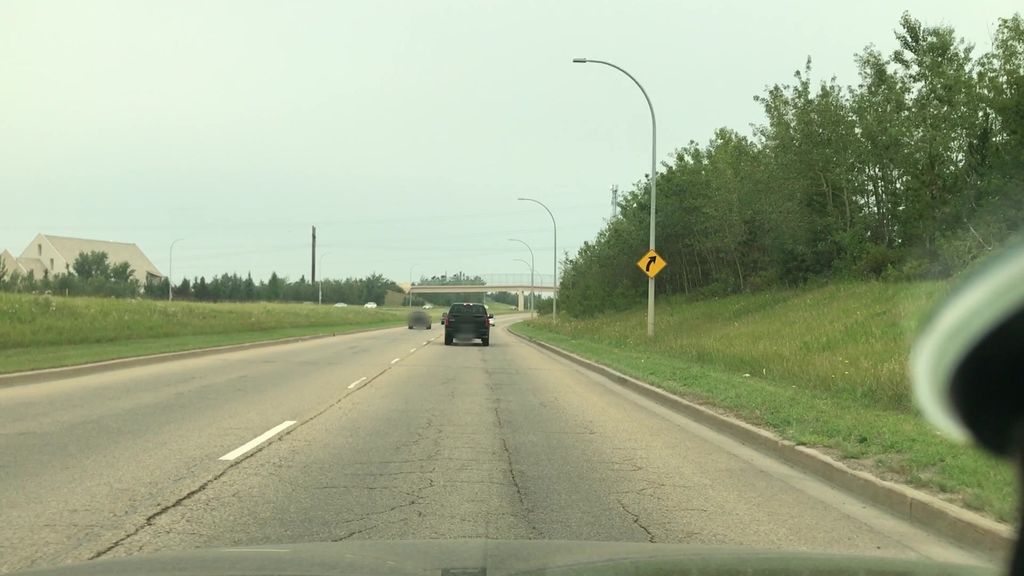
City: edmonton